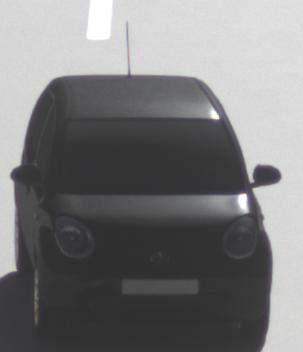
Make: Toyota
Model: Passo
Detailed model: Toyota Passo X Yururi
Model produced from: 2010
Model produced until: 2016
Doors: 5
Color: black
Road condition: dry road
Daytime: morning or afternoon
Contrast: high contrast